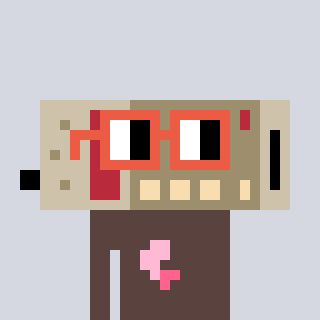
a pixel art character with square orange glasses, a cordless phone-shaped head and a darkbrown-colored body on a cool background